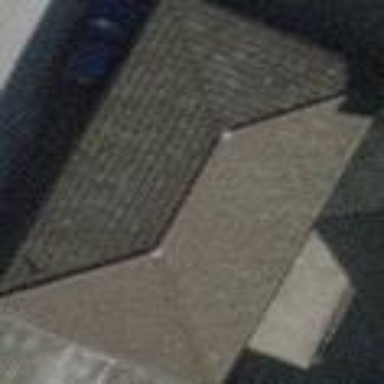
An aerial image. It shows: Detached convenience shop with hipped roof.